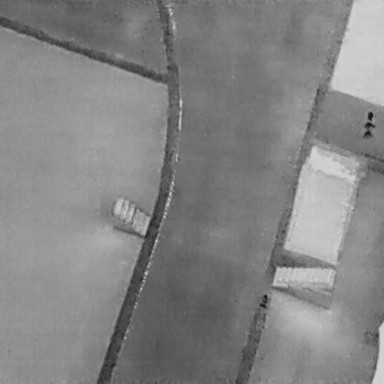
There are three People in the infrared image.